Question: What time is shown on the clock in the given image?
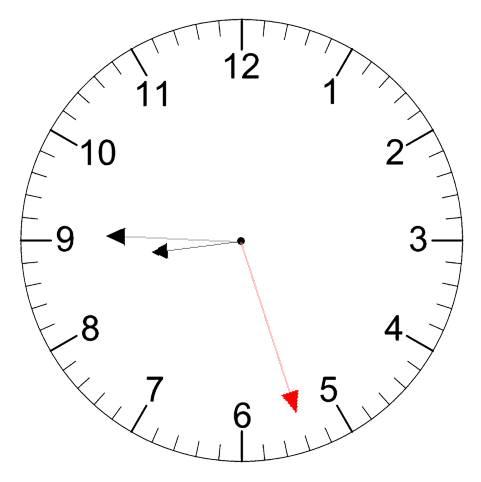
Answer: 08:45:27